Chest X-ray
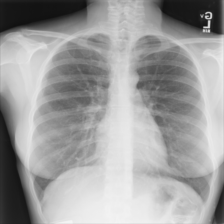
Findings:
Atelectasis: negative
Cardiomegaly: negative
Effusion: negative
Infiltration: negative
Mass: negative
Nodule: negative
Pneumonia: negative
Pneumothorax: negative
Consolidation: negative
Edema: negative
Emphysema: negative
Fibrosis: negative
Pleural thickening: negative
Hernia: negative